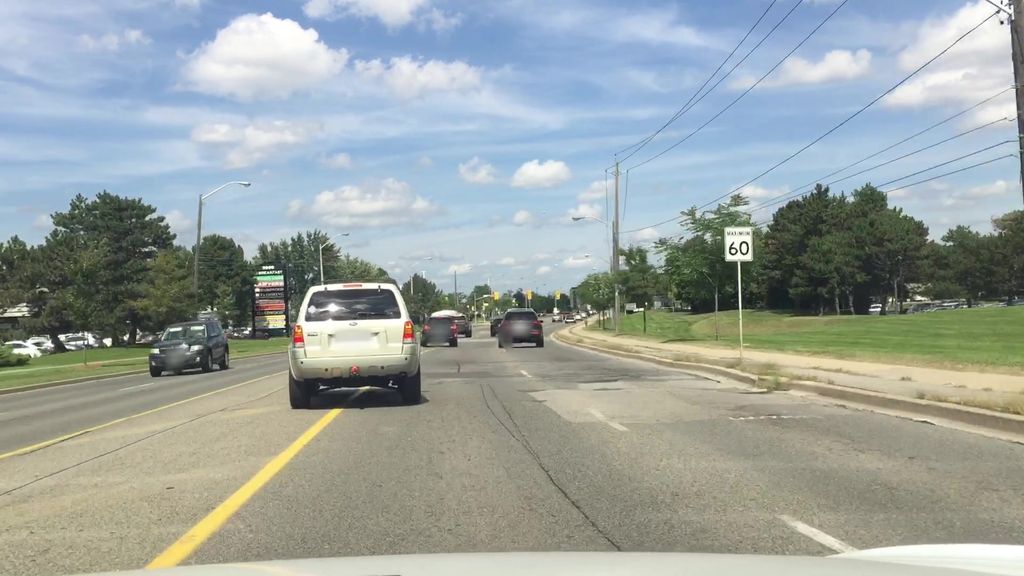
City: toronto